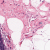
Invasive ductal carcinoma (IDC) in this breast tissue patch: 0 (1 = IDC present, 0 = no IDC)